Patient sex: M
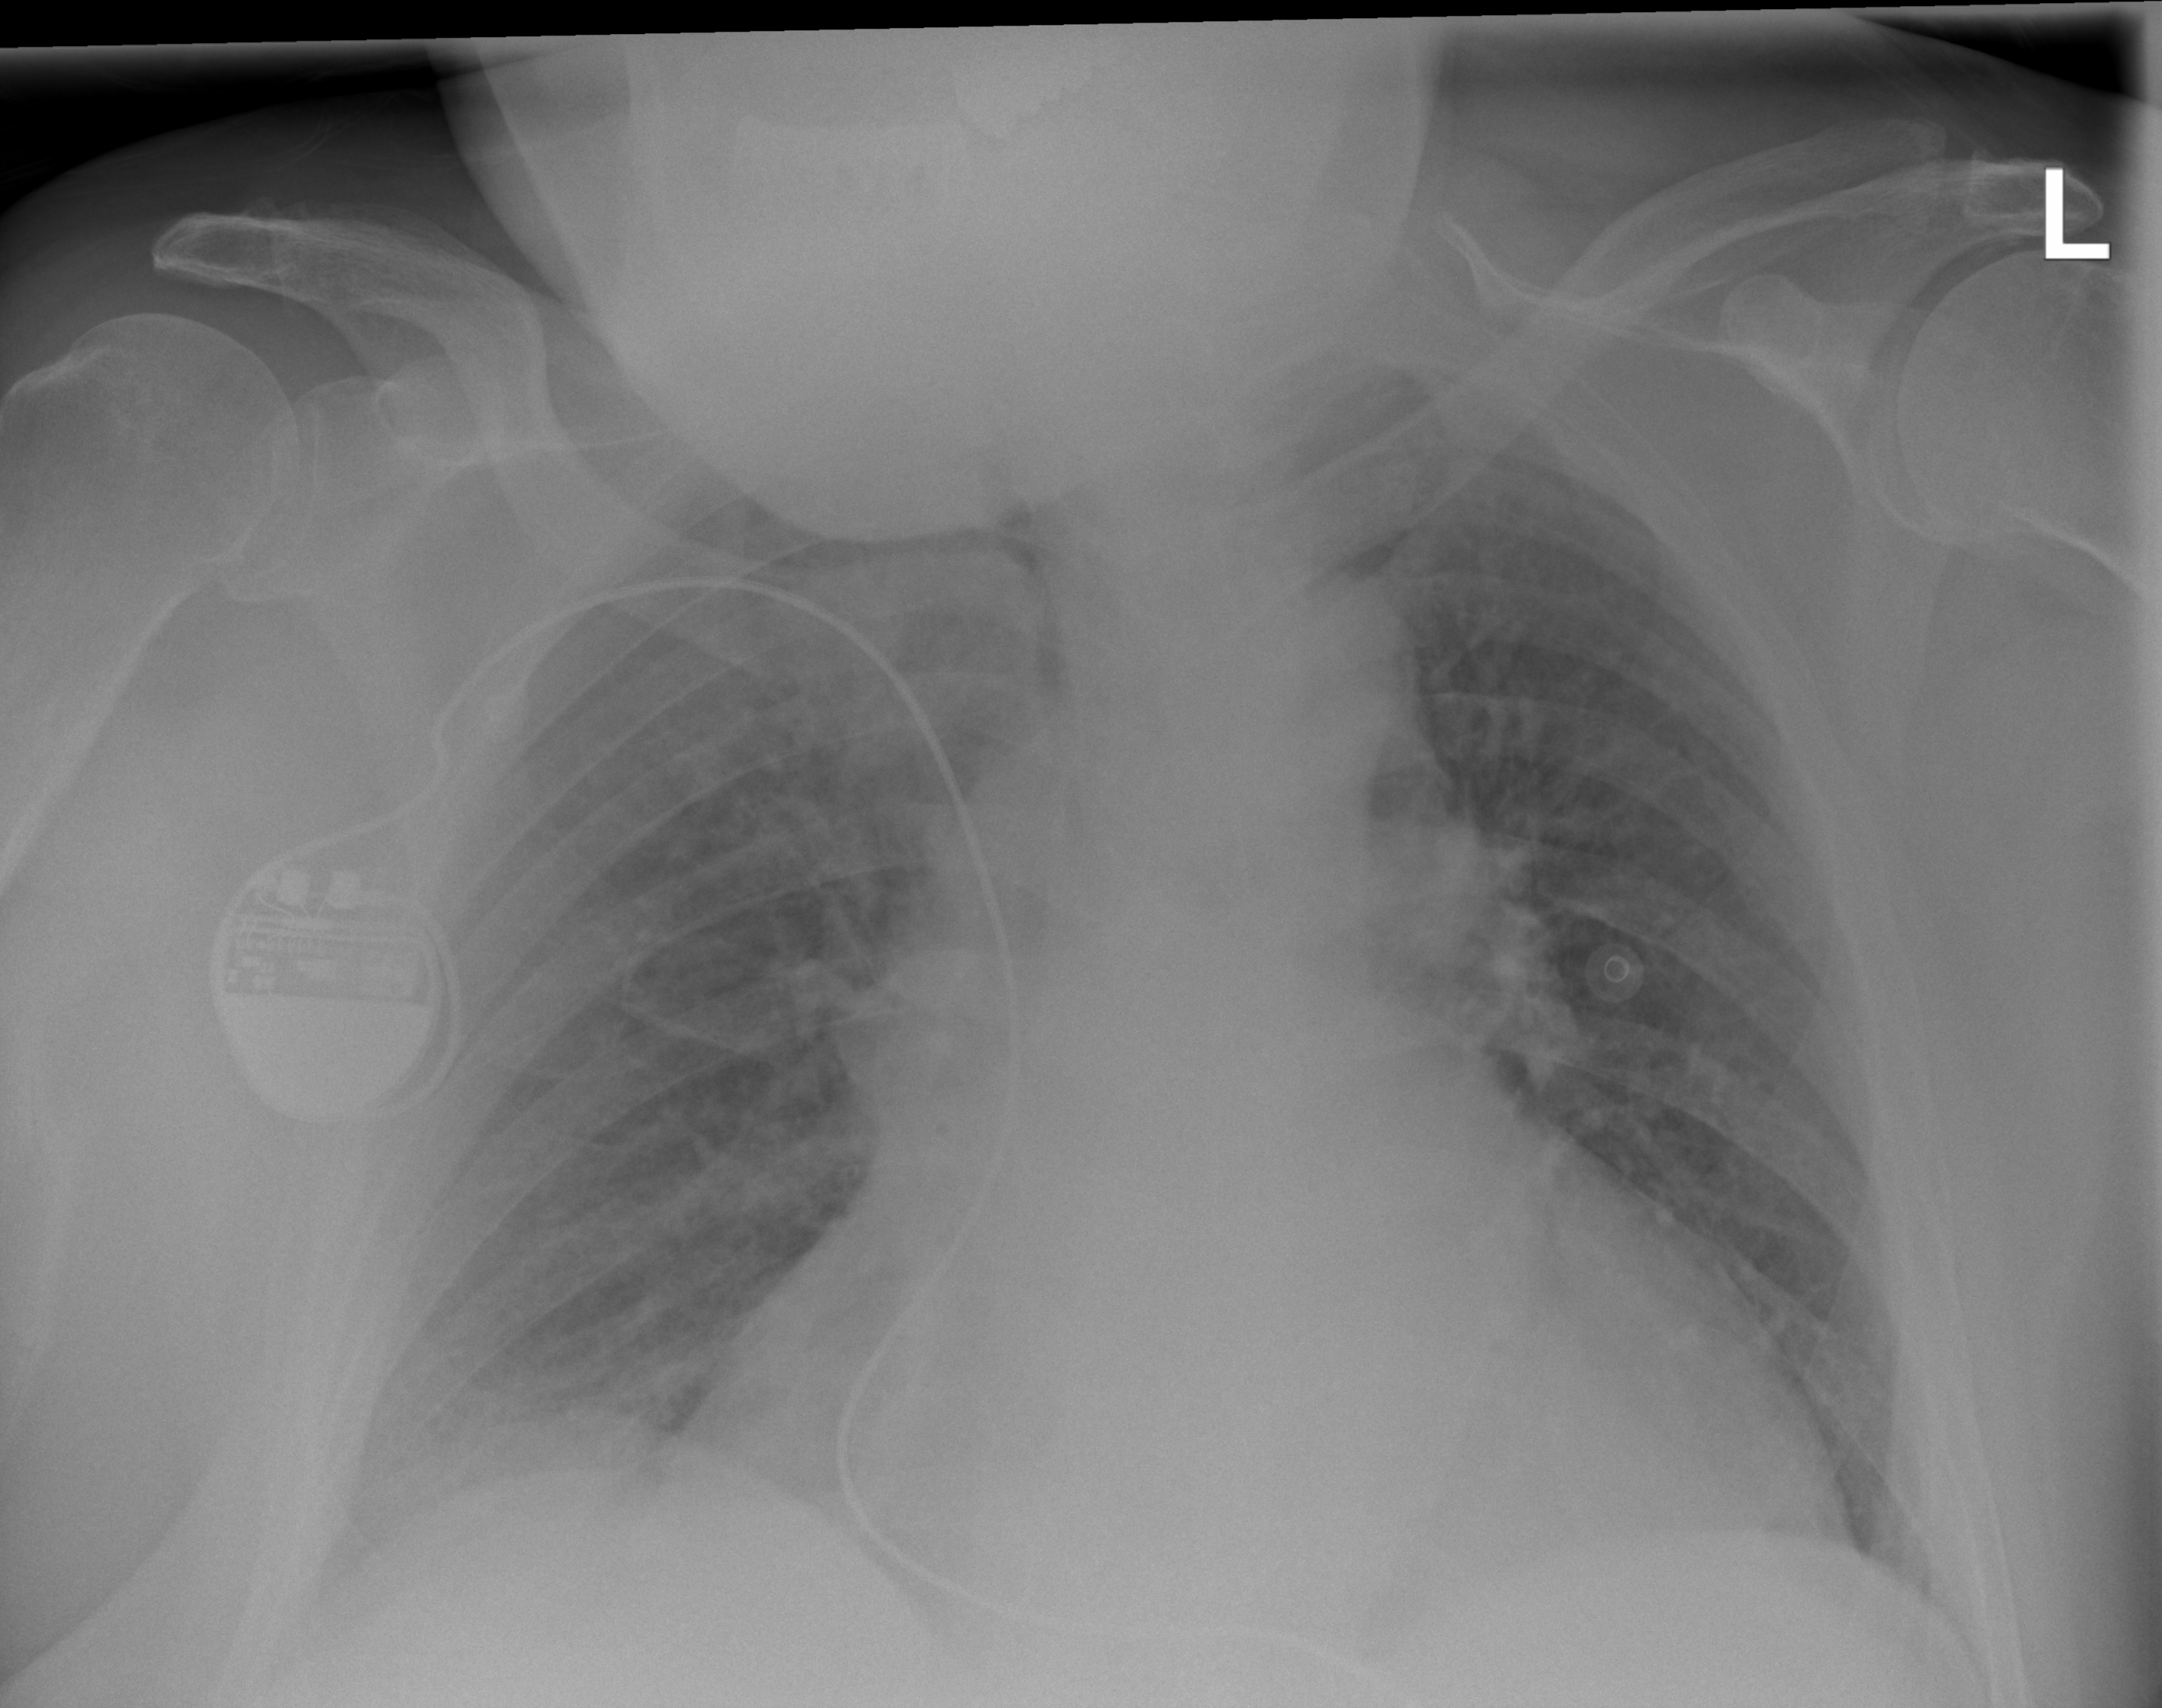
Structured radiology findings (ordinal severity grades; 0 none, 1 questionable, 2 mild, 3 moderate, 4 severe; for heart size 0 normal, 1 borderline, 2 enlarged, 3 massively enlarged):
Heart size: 2
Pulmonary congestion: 2
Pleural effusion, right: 2
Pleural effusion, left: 0
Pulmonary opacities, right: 0
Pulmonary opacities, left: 0
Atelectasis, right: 0
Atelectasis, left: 0